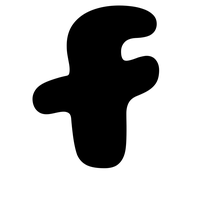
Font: Gluten_ExtraBold